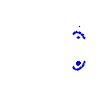
Particle: electron